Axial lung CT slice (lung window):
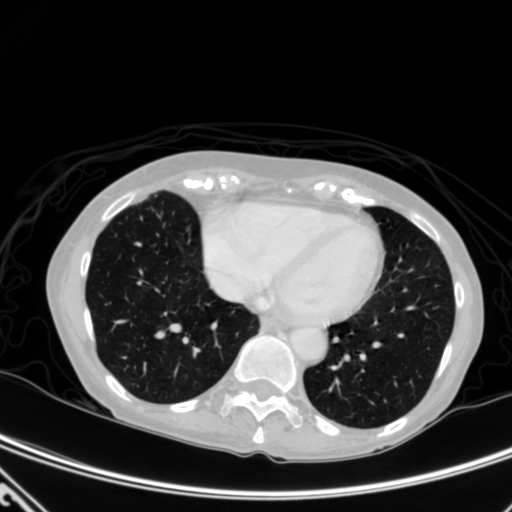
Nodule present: no